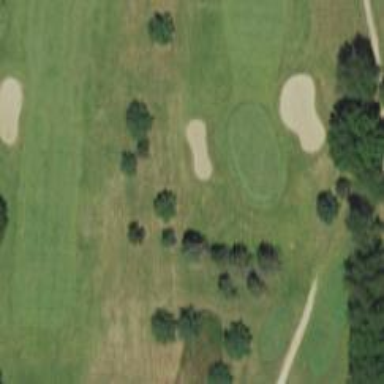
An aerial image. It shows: Golf hole.